九年级 · 解析几何
如图,$odotO$是$triangleABC$的外接圆,$BC$是$odotO$的直径,$AB=AC,angleABC$的平分线交$AC$于点$D$,交$odotO$于点$E$,连结$CE$.若$CE=sqrt{2}$,则$BD$的长为$qquad$
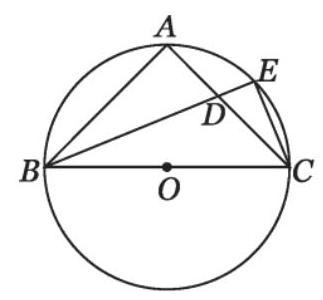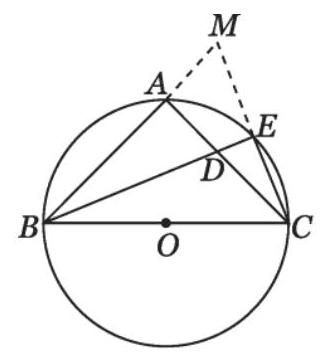
答案: $2sqrt{2}$
解析: 如答图,延长$BA,CE$交于点$M$.$becauseBC$是$odotO$的直径,$thereforeangleBAD=angleCAM=90^{circ},angleBEC=angleBEM=90^{circ}$,$becauseAB=AC,quadangleABD=angleACM$$thereforetriangleABDcongtriangleACM$$thereforeBD=CM$,$becauseBE$平分$angleABC$,$thereforeangleEBM=angleEBC$,$becauseBE=BE,quadangleBEC=angleBEM$,$thereforetriangleBECcongtriangleBEM$$thereforeEC=EM$$thereforeBD=CM=2CE=2sqrt{2}$.